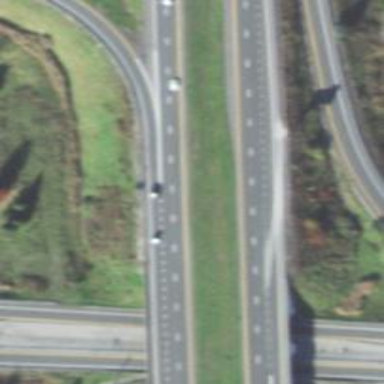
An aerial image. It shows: Asphalt motorway with embankment.